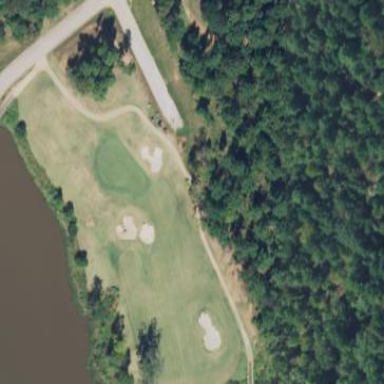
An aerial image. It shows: Golf fairway in the image.